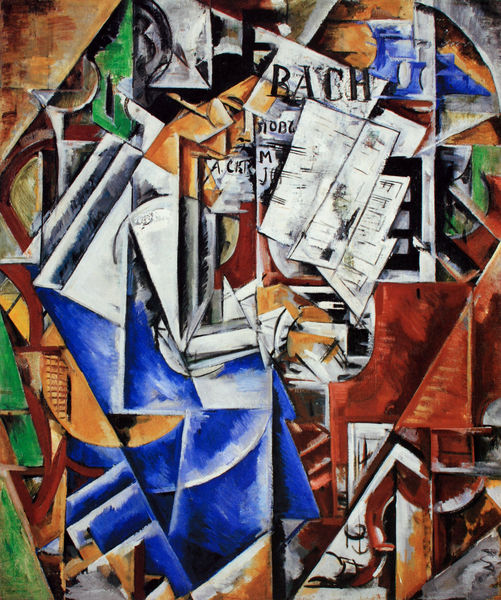
Titel: At the piano, Am Klavier
Künstler: Neshd Udal'cova
Standort: New Heaven
Institution: Yale University Art Gallery
Schlagwörter: blau, gemälde, mann, weiß, grün, kubismus, kubistisch, sitzen, bewegung, braun, bunt, geste, grau, orange, schwarz, arme, mensch, hände, öl, bach, figur, musik, schrift, noten, abstrakt, klavier, pianist, text, zeitung, buchstaben, kunst